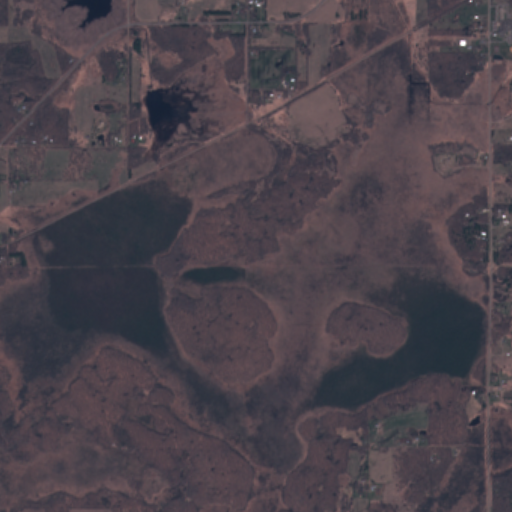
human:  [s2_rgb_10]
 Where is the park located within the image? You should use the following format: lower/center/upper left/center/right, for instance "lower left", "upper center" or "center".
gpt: The park is located in the upper right of the image.
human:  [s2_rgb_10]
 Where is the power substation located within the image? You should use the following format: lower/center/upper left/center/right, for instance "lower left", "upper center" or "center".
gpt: The power substation is located in the upper right of the image.
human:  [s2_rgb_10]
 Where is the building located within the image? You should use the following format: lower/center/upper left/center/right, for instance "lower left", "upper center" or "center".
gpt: The building is located in the upper right of the image.
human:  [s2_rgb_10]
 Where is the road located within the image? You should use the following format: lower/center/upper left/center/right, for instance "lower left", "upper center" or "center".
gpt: There is no road in the image.